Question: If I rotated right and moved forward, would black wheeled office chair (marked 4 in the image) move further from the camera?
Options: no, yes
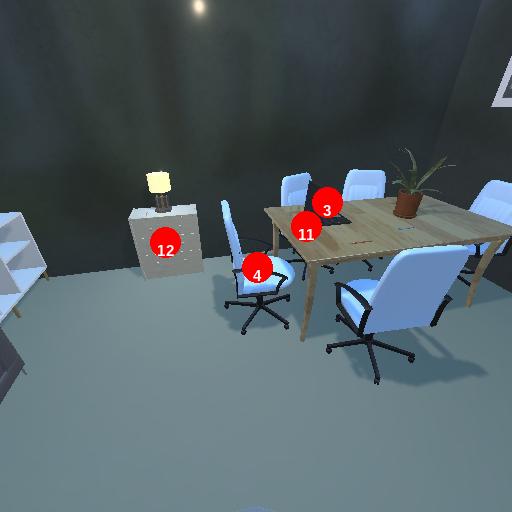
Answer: no